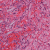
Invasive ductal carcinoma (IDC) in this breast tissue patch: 0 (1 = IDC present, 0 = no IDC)